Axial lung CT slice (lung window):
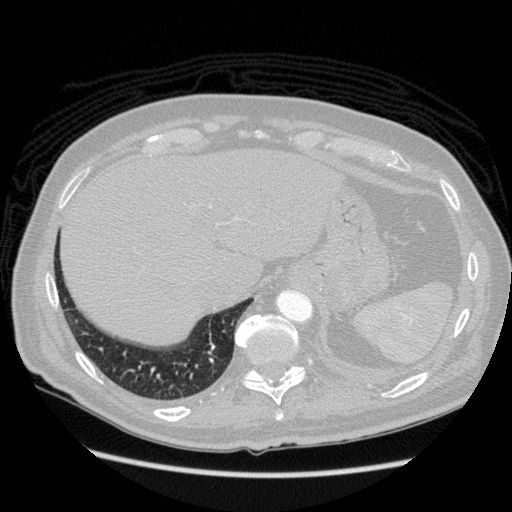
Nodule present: no